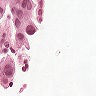
Metastatic tissue present: yes